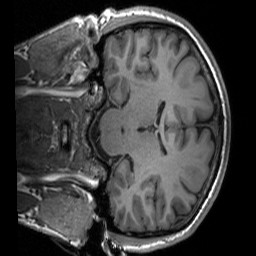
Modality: T1w
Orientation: coronal
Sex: male
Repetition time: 1.95 s
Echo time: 0.026 s